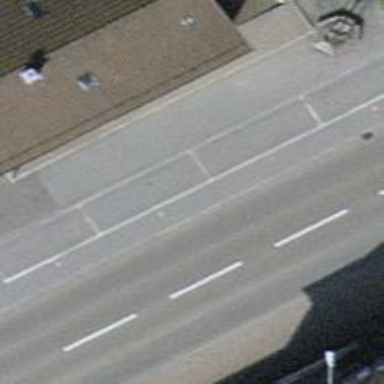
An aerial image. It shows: Steps with asphalt surface.